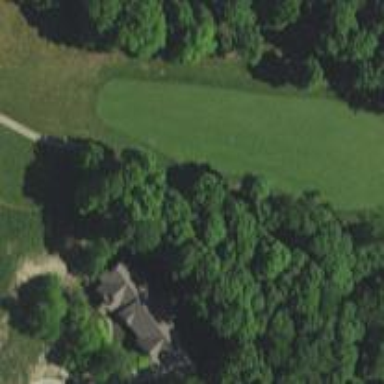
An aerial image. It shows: Path for both road and golf.